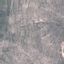
Land use / land cover: HerbaceousVegetation